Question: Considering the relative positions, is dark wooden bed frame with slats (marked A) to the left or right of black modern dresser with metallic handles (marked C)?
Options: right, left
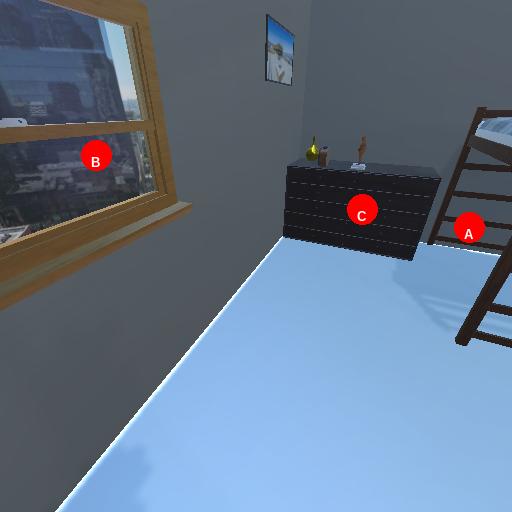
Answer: right